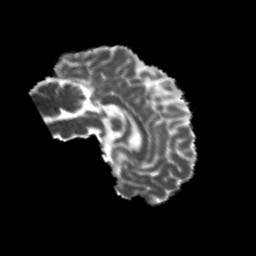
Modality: MD
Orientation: sagittal
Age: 21
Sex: female
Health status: healthy
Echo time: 0.074 s